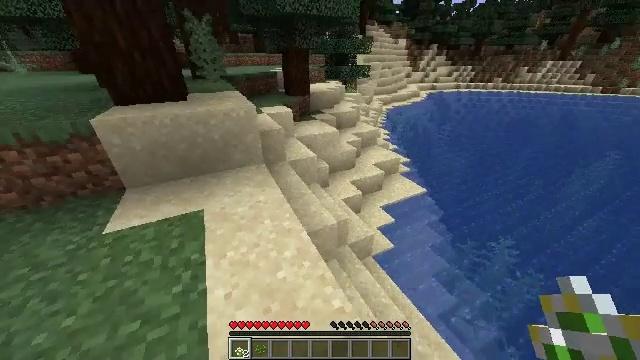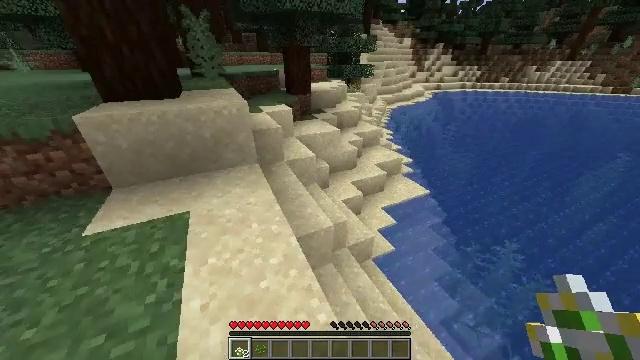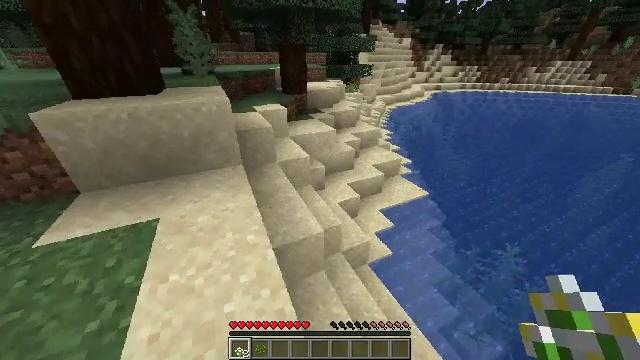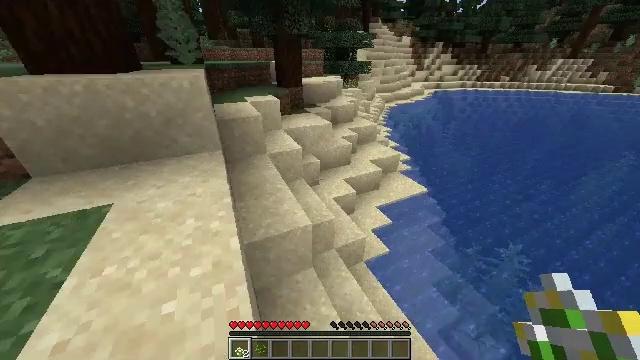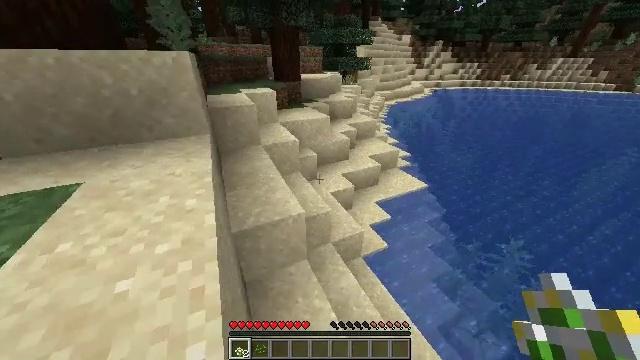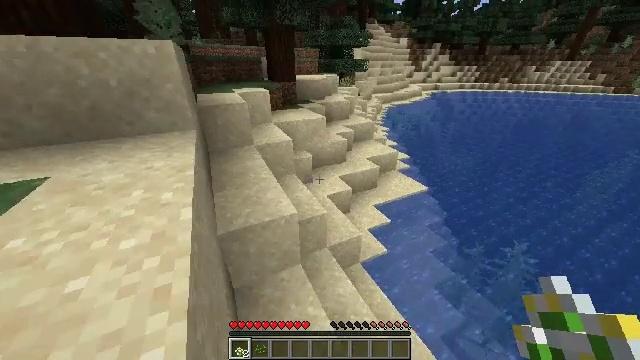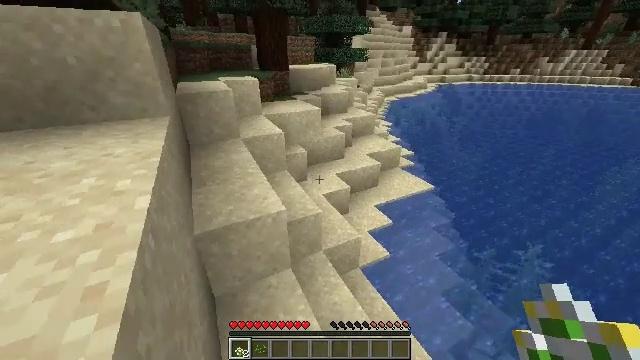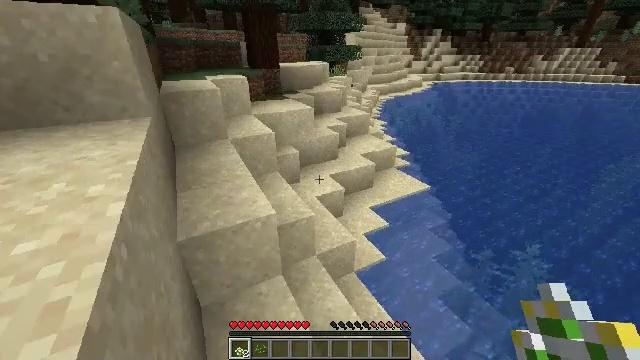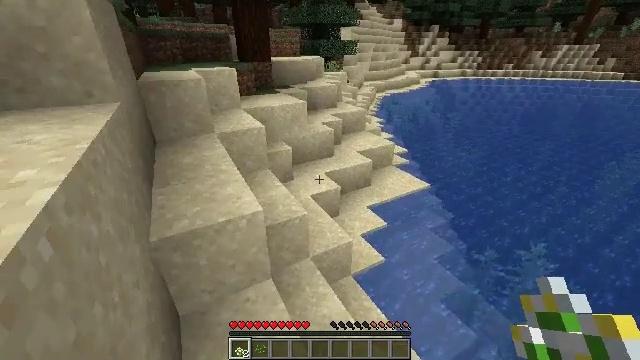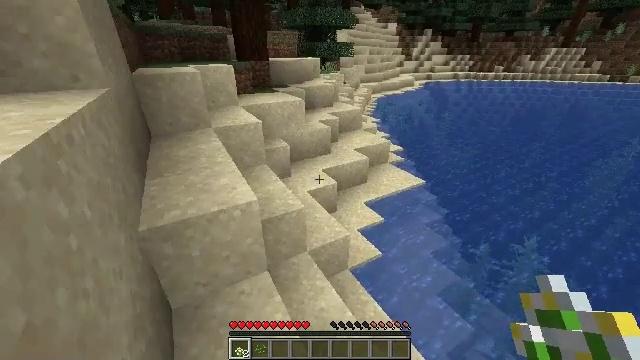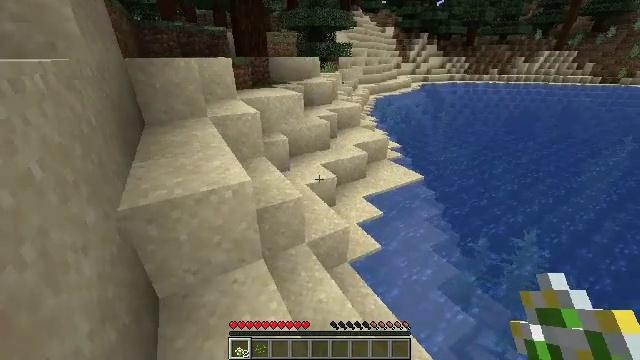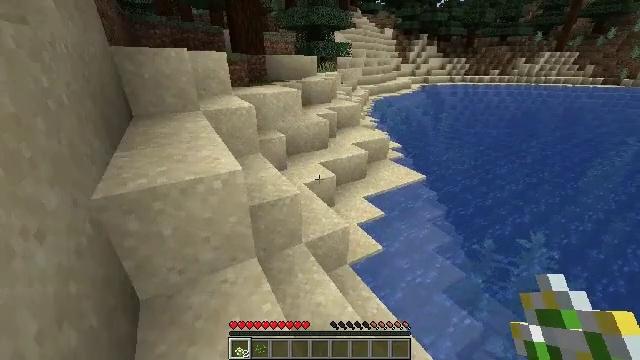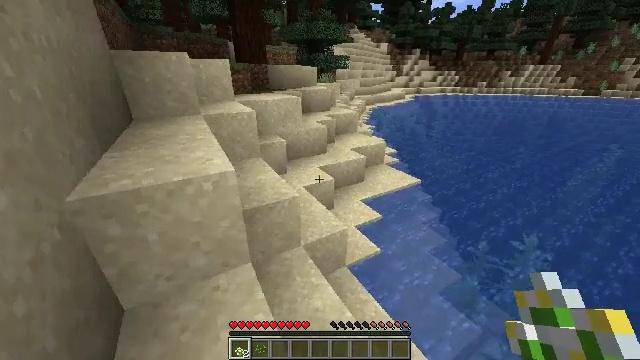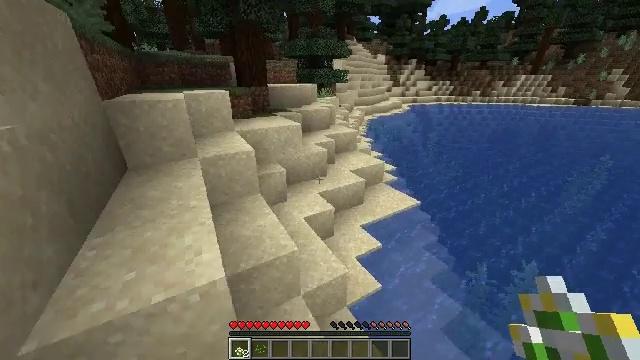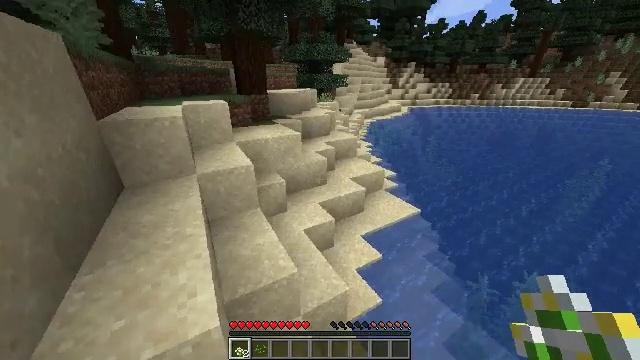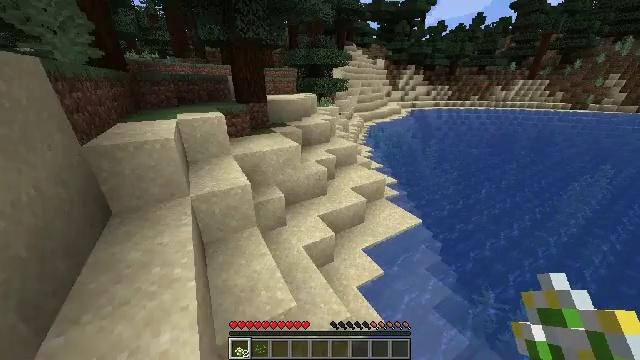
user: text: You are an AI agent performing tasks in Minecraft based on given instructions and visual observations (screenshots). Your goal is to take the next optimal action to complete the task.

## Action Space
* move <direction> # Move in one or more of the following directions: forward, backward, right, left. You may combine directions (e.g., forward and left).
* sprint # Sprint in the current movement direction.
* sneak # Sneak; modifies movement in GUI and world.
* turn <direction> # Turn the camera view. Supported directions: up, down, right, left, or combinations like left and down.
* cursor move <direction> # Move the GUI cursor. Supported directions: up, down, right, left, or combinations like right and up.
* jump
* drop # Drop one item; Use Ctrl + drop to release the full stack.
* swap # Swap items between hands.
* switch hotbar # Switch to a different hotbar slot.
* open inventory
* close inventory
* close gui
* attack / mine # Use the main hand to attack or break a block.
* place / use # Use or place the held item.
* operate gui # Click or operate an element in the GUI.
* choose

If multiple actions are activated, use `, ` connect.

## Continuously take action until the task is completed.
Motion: motion action
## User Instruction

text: Kill the cod.
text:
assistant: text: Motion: move forward, turn left
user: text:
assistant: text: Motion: move forward and move left
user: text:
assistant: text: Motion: move forward and move left
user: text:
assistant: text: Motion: move forward and move left
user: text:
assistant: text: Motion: move forward and move left, sprint, turn up
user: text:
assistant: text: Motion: move forward and move left, sprint
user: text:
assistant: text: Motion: move forward, sprint, turn right
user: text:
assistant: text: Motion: move forward, sprint, turn right
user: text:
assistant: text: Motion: move forward, sprint
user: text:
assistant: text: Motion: move forward, sprint
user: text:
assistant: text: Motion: move forward, sprint, jump
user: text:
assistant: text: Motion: move forward, sprint, turn up, jump
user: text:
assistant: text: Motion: move forward, sprint, jump
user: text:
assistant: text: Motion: move forward, sprint, jump
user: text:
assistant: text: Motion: move forward, sprint, jump
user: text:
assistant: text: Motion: move forward, sprint, jump
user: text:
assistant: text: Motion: move forward, sprint, jump
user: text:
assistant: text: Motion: move forward, sprint, jump
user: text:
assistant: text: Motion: move forward, sprint, turn right, jump
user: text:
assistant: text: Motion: move forward, sprint, turn right and up, jump
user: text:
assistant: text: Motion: move forward, sprint, turn right and up, jump
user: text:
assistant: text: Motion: move forward, sprint, turn right, jump
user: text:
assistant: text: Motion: move forward, sprint, turn right, jump
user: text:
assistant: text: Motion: move forward, sprint, turn right, jump
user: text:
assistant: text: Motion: move forward, sprint, turn right, jump
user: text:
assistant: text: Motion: move forward, sprint, turn right, jump
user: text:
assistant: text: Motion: move forward, sprint, turn right and down, jump
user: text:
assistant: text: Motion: move forward, sprint, turn right and down, jump
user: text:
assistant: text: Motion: move forward, sprint, turn right, jump
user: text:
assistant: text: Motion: move forward, sprint, jump